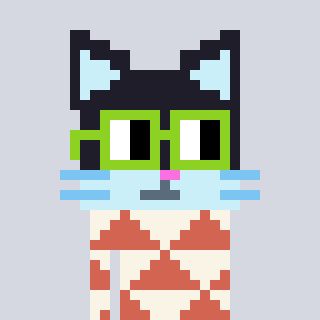
a pixel art character with square light green glasses, a cat-shaped head and a peachy-colored body on a cool background